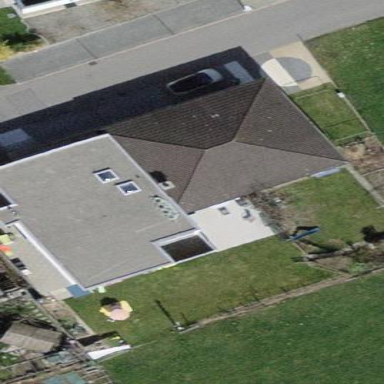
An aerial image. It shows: Building with tile roof.